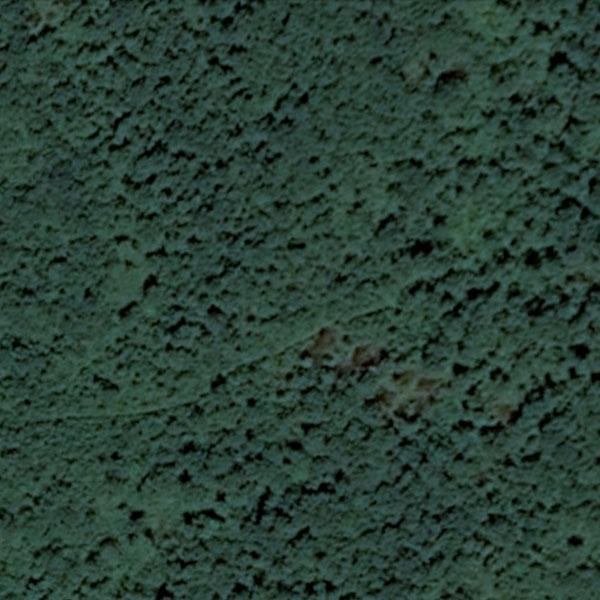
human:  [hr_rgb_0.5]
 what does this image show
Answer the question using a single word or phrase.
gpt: forest